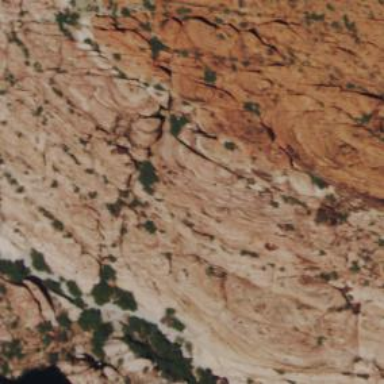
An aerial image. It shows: Brown cliff in nature.